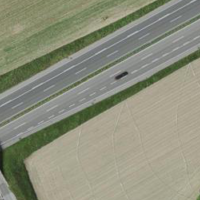
EUNIS habitat code: 57
Species observed at this site:
Milvus milvus